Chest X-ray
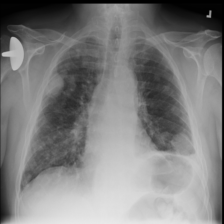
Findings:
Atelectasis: negative
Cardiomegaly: negative
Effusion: positive
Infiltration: negative
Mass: negative
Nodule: positive
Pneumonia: negative
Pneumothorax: negative
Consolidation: negative
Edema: positive
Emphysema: negative
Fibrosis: negative
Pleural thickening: negative
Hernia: negative